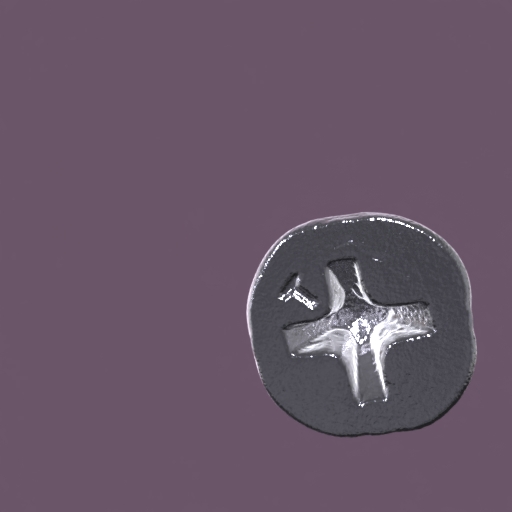
Label: screw